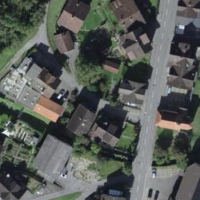
EUNIS habitat code: 57
Species observed at this site:
Ilex aquifolium